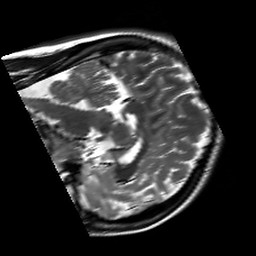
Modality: T2w
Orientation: sagittal
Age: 21
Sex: female
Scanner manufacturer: siemens
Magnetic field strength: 3 T
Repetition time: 7 s
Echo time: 0.09 s